Question: Here is a comparison of same object using framebuffer texture projected onto screen and "main framebuffer"

Left image is bit blured while right is more sharp.Alos some options like 'glPolygonMode( GL_FRONT_AND_BACK, GL_LINE )' do not work properly while rendering into the framebuffer.
My "pipeline" looks like this
'''
Bind frambuffer
draw all geometry
Unbind
Draw on Quad like as texture.
'''
So I wondering why "main frambufffer" can do this while "mine" can't? What are the differences between those two? Does user framebuffers skips some stages? Is it possible to match the quality of main buffer?
'''
void Fbo::Build()
{
glGenFramebuffers(1, &fboId);
glBindFramebuffer(GL_FRAMEBUFFER, fboId);
renderTexId.resize(nColorAttachments);
glGenTextures(renderTexId.size(),&renderTexId[0]);
for(int i=0; i<nColorAttachments; i++)
{
glBindTexture(format,renderTexId[i]);
glTexParameterf(format, GL_TEXTURE_MAG_FILTER, GL_LINEAR);
glTexParameterf(format, GL_TEXTURE_MIN_FILTER, GL_LINEAR);
glTexParameteri(format, GL_TEXTURE_WRAP_S, GL_CLAMP);
glTexParameteri(format, GL_TEXTURE_WRAP_T, GL_CLAMP);
glTexImage2D(format, 0, type, width, height, 0, type, GL_FLOAT, 0);
glFramebufferTexture(GL_FRAMEBUFFER, GL_COLOR_ATTACHMENT0 + i,renderTexId[i], 0);
}
glBindTexture(GL_TEXTURE_2D, 0);
if(hasDepth)
{
glGenRenderbuffers(1, &depthBufferId);
glBindRenderbuffer(GL_RENDERBUFFER, depthBufferId);
glRenderbufferStorage(GL_RENDERBUFFER, GL_DEPTH_COMPONENT, width, height);
//glTexImage2D(GL_TEXTURE_2D, 0,GL_DEPTH_COMPONENT24, width, height, 0,GL_DEPTH_COMPONENT, GL_FLOAT, 0);
glFramebufferRenderbuffer(GL_FRAMEBUFFER, GL_DEPTH_ATTACHMENT, GL_RENDERBUFFER, depthBufferId);
}
glBindFramebuffer(GL_DRAW_FRAMEBUFFER, 0);
GLenum status = glCheckFramebufferStatus(GL_FRAMEBUFFER);
if (status != GL_FRAMEBUFFER_COMPLETE)
{
printf("FBO error, status: 0x%x
", status);
}
}
'''
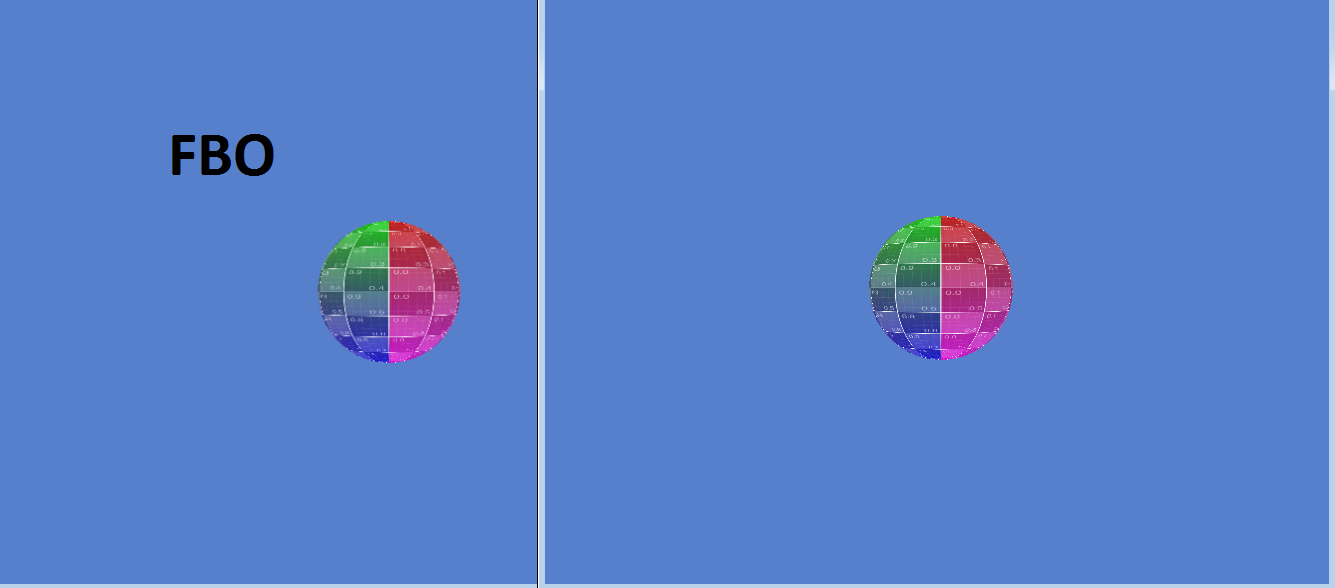
Answer: Your "projection" of the FBO onto the screen is subject to sampler state, in particular the texture filter state is to blame here.
By default, if you simply bind the texture attachment you drew into from your FBO to a texture unit and apply it, it is going to use sampling. This is different from blitting directly to the screen as would traditionally be the case if you were not using an FBO.
<URL>
If you want to replicate the effect of drawing without an FBO, you would want to stretch a quad (or two triangles) over your viewport and use neighbor sampling for your texture filter. Otherwise, it is going to sample adjacent texels in your FBO and interpolate them for each pixel on screen. This is the cause of your smoother image on the left side, which illustrates a form of anti-aliasing. It is worth mentioning that this is not even close to the same thing as MSAA or SSAA, which increase the sample rate when geometry is rasterized to fix undersampling errors, but it does achieve a similar effect.
Sometimes this is desirable, however. Many processing intensive algorithms run at 1/4, 1/8, or lower resolution and then use a bilinear or bilateral filter to upsample to the viewport resolution without the blockiness associated with nearest neighbor sampling.
The polygon mode state should work just fine. You will need to remember to set it back to GL_FILL before you draw your quad over the viewport though. Again, it all comes back to state management here - your quad will require some very specific states to produce consistent results. To render this way effectively you will probably have to implement a more sophisticated state management system / batch processor, you can no longer simply set 'glPolygonMode (...)' once globally and forget it :)
Thanks to datenwolf's comments, it should be noted that the above discussion of texture filtering was under the assumption your FBO was at a different resolution than the viewport you were trying to stretch it over.
If your FBO and viewport are at the same resolution, and you are still getting these artifacts from texture filtering, then you have not setup your texture coordinates correctly. The problem in this scenario is that you are sampling your FBO texture at locations other than the texel centers and this is causing interpolation where none should be necessary.
Fragments are sampled at their centers (non-multisample) in GLSL by default, so if you setup your vertex texture coordinates and positions correctly you will not have to do any texel offset math on your per-vertex texture coordinates. Perspective projection can ruin your day if you are trying to do 1:1 mapping though, so you should either use projection, or better yet use and when you draw your quad over the viewport.
You can use the following vertex coordinates in : (-1,-1,-1), (-1,1,-1), (1,1,-1),(1,-1,-1) for the 4 corners of your viewport if you replace the traditional modelview / projection matrices with an identity matrix (or simply do not multiply the vertex position by any matrix in your vertex shader).
You should also use as your wrap state, because this will ensure you never generate texture coordinates outside the range of the center of the first texel and the center of the last texel in a given direction (s,t). will actually generate values of 0 and 1 (which are not texel centers) for anything at or beyond the edges of the FBO texture attachment.
As a bonus, if you ALWAYS intend to render at 1:1 (FBO vs. viewport), you can avoid using per-vertex texture coordinates altogether and use 'gl_FragCoord'. By default in GLSL, 'gl_FragCoord' will give you the coordinate for the fragment center (0.5, 0.5), which also happens to be the corresponding texel center in your FBO. You can pass 'gl_FragCoord.st' directly to your texture lookup in this special case.